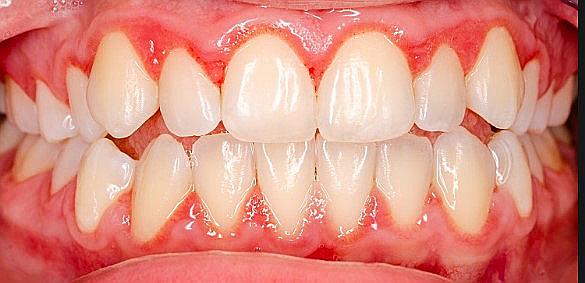
Condition: Gingivitis